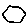
Label: hexagon